Question: I have a dataframe with lists of stocks and stock data. In the picture I show the names of example stocks and data. Within each stock in the list are the dates, openings, highs, lows and close. All I want is the close merged with the dates in a single simple merged dataframe. I don't know how to do this, and I've drawn up with a picture to best describe what I want. Feel free to use mtcars data frame for the example.
The names I have are awkward. I want them renamed. for example the names in the list are:["c/user/Tim/R/Tesla.csv"].
I would like them to be renamed what they simply are, for example Tesla, Google (as shown in the picture below) in the dataframe table. If you know how to code to get rid of ["c/user/Tim/R/"] and [".csv"] in all the names in the dataframe table, that would be greatly obliged.

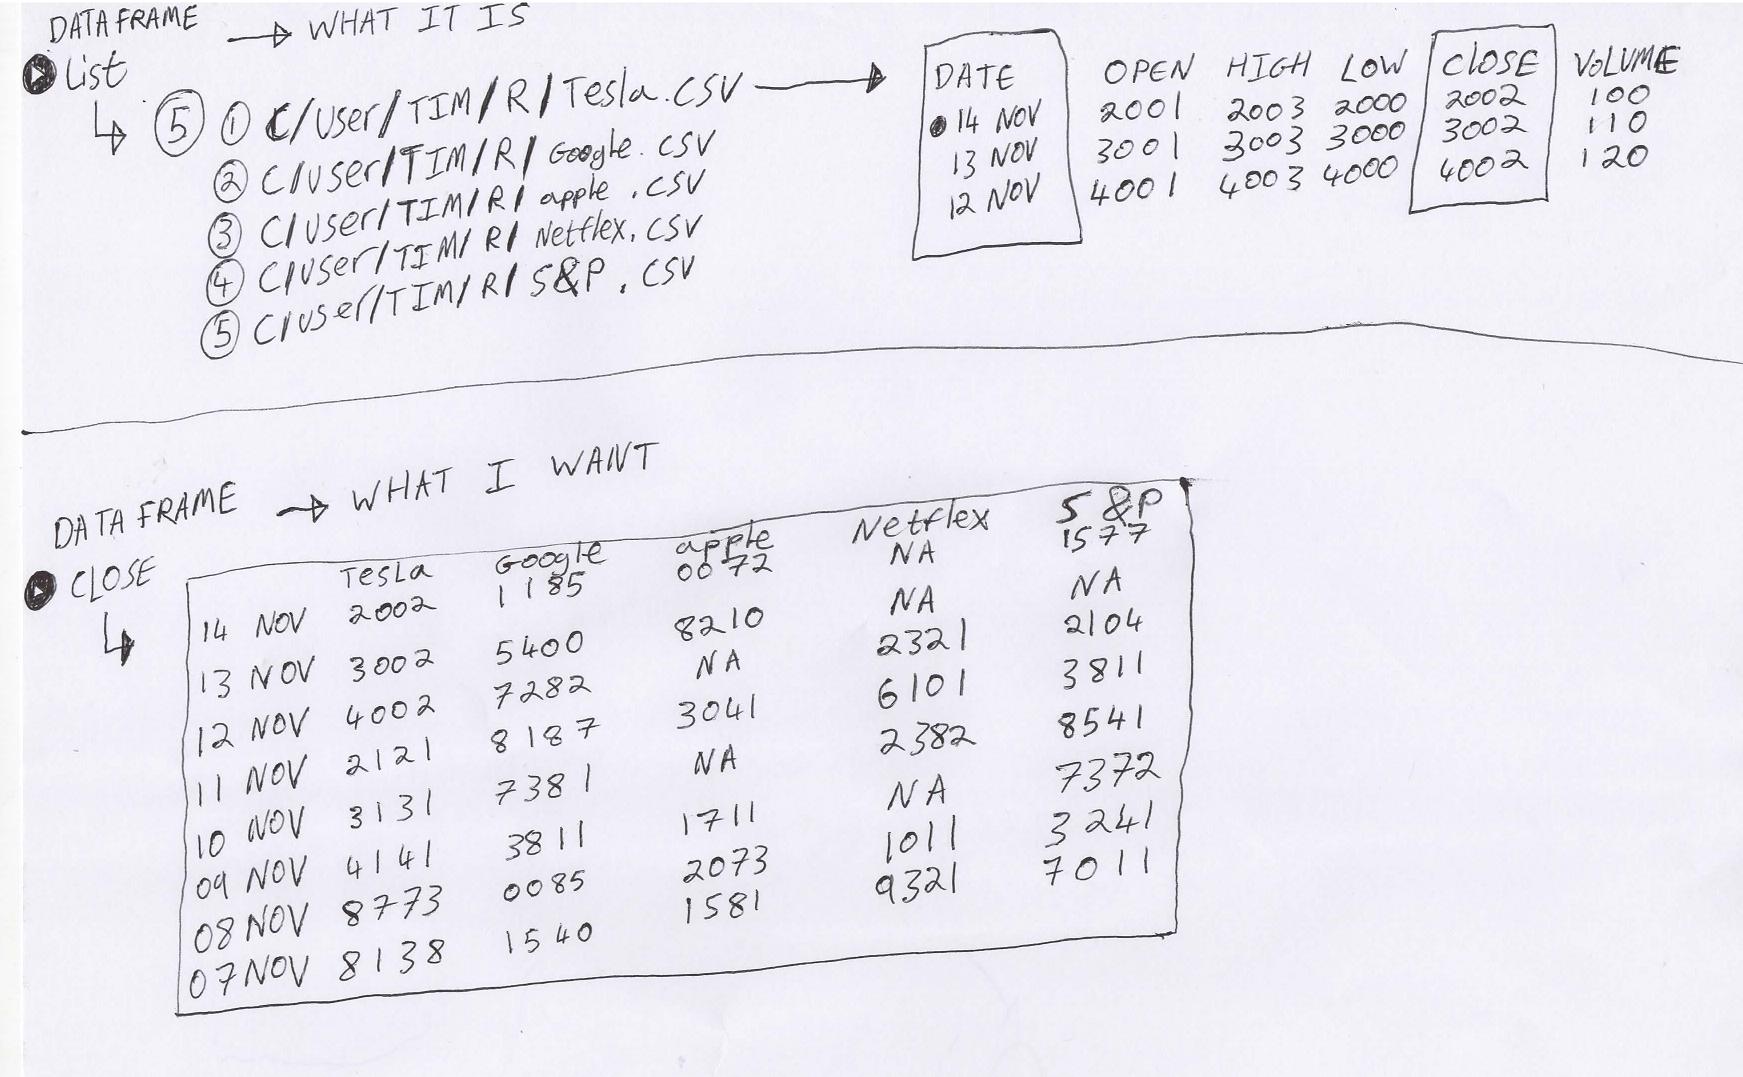
Answer: For the first part, you can extract the filename and remove the path and extension more easily with the 'tools' package.
For example, if we call your list of data frames in your example above 'lst', you can do:
'''
library(tools)
names(lst) <- basename(file_path_sans_ext(names(lst)))
names(lst)
[1] "AVK_prices" "RR._prices" "VOD_prices"
'''
Next, there are multiple approaches to combining your data frames from a list. Here's one.
Using 'dplyr' from 'tidyverse', you can use 'bind_rows' which will append the rows from each data frame and add an id column called 'source' which will contain the data frame name from the 'lst'. In your example, that would include "AVK_prices", "RR._prices", and "VOD_prices".
After that, you can 'select' the columns you need (just the 'source', 'Date', and 'Close'). Then 'pivot_wider' will put the data into wide format, which resembles your desired final output.
'''
library(dplyr)
library(tidyr)
bind_rows(lst, .id = 'source') %>%
select(source, Date, Close) %>%
pivot_wider(id_cols = Date, names_from = source, values_from = Close)
'''
'''
Date AVK_prices RR._prices VOD_prices
<chr> <dbl> <dbl> <dbl>
1 13/11/2020 1477 93.7 120.
2 12/11/2020 1468. 90 118.
3 11/11/2020 1488 98.4 117.
4 10/11/2020 1477 107 117.
5 09/11/2020 1479 100 112.
6 06/11/2020 1458 69.6 105.
7 05/11/2020 1450 74.5 106.
8 04/11/2020 1430 83.9 106.
9 03/11/2020 1409 84 106.
10 02/11/2020 1377 76.6 106
11 30/10/2020 1360 71.3 103
12 29/10/2020 1380 72.4 104.
13 28/10/2020 1373 84.5 103.
14 27/10/2020 1412 75.2 106.
15 26/10/2020 1408 77.6 110.
'''